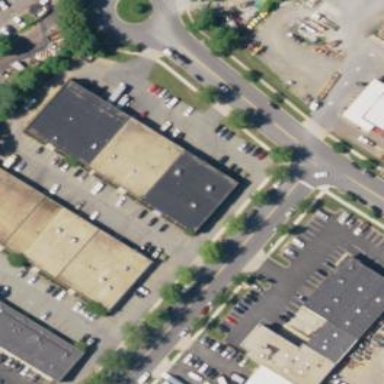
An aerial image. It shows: Commercial building.